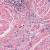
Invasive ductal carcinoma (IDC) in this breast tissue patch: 1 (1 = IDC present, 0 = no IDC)